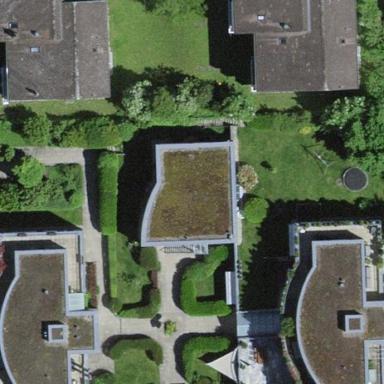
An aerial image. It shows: View of apartment building.